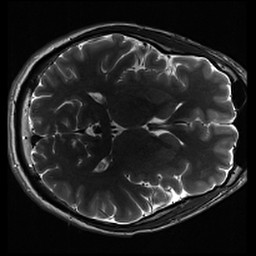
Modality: inplaneT2
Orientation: axial